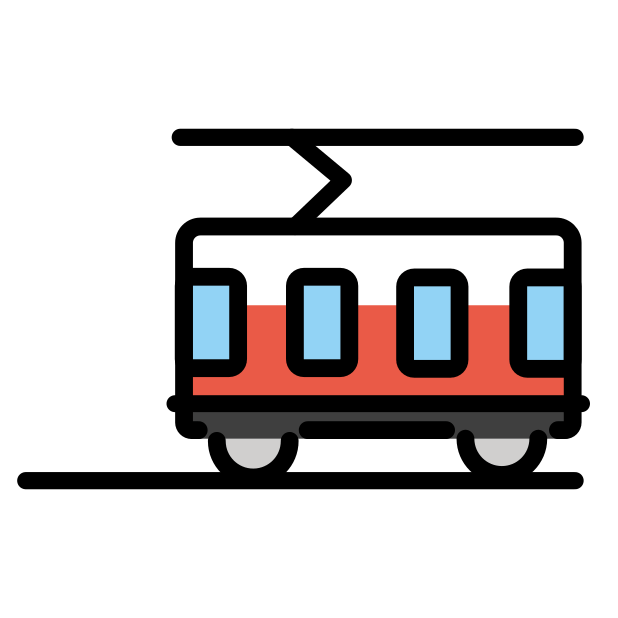
Emoji: 🚋
Name: tram car
Unicode: 0x1f68b